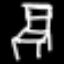
Label: chair